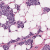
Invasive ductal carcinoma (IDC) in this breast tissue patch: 1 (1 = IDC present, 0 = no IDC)